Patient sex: M
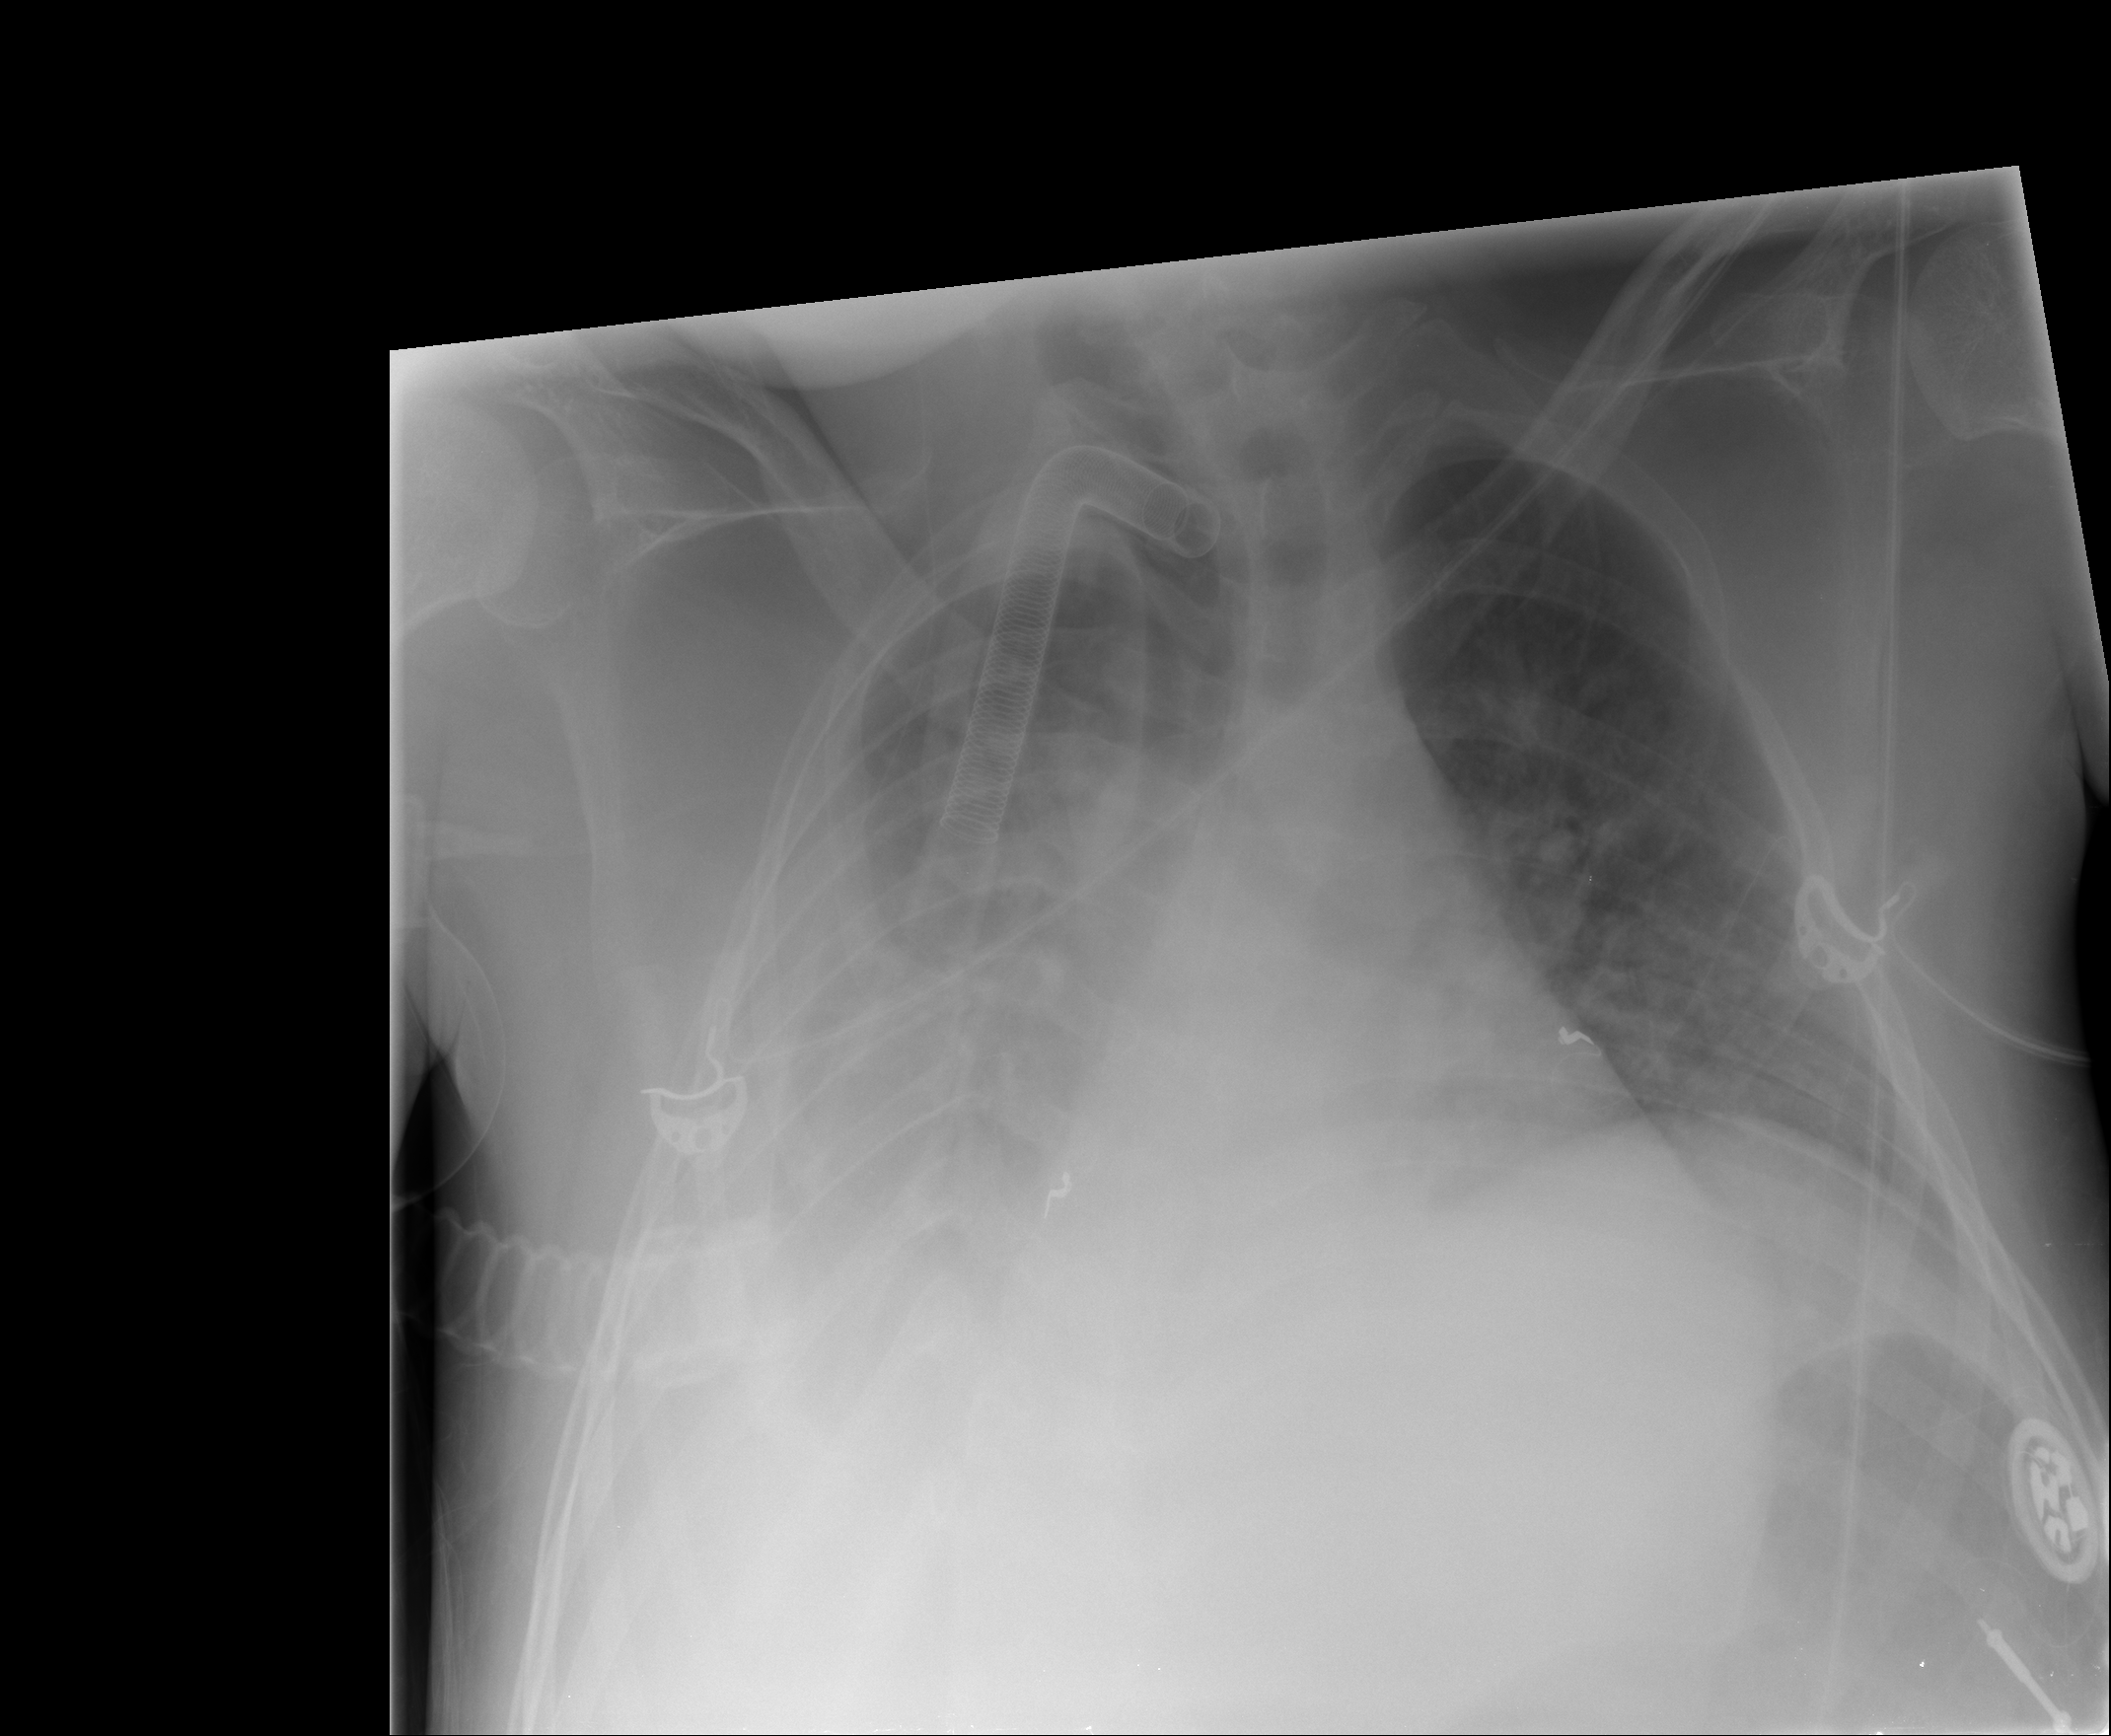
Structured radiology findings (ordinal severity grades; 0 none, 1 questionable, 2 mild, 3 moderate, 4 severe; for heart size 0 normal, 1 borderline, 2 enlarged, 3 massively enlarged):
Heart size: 0
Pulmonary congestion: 2
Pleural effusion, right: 3
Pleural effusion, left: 1
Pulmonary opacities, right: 2
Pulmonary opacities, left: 2
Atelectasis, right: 2
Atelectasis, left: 2